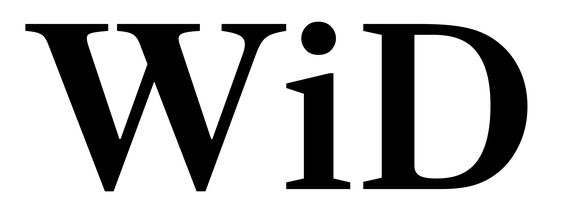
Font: LibreCaslonText_SemiBold